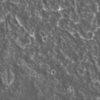
Label: not_dusty